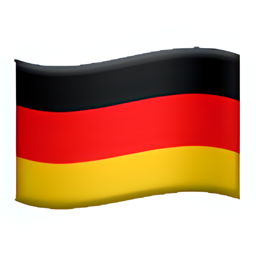
Name: flag for germany
Emoji: 🇩🇪
Group: Flags
Sub-group: country-flag